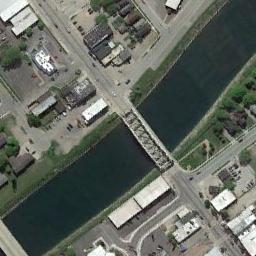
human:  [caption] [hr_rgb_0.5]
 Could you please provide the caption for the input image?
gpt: A bridge connects the land on both sides of the turquoise water  There are arched supports on the bridge  There are many buildings and roads on the land .

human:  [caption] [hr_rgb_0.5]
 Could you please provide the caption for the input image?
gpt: A bridge built on a dark green river and some buildings on both sides of the river .

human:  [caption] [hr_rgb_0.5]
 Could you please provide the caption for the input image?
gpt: A bridge is over the river with some buildings beside .

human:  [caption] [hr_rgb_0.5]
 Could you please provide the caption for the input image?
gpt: Many ships docked on both sides of the river .

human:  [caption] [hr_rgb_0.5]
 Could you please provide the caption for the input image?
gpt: There are many buildings beside the bridge .